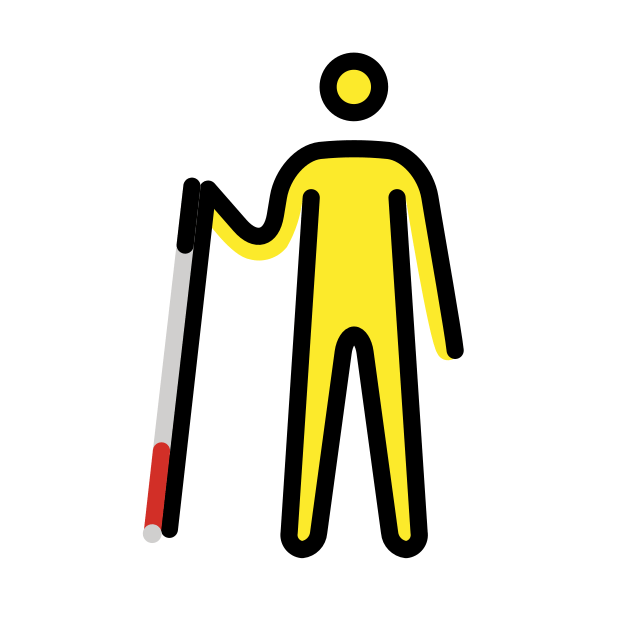
person with white cane